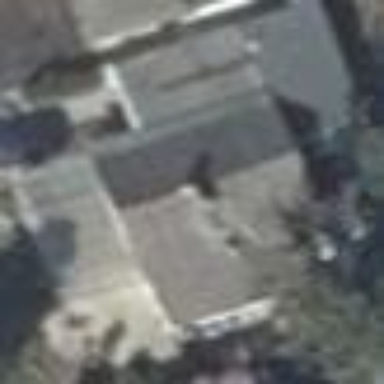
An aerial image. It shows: Detached building with gabled roof.